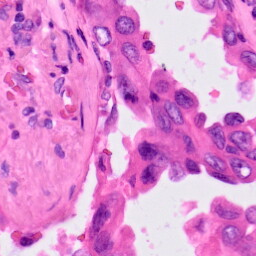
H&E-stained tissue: Lung